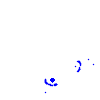
Particle: pion